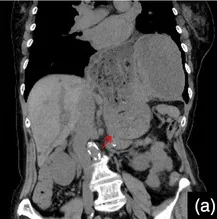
Computed tomography findings on initial admission (a-c) Computed tomography shows hiatal hernia and incarceration of a part of the gastric body into the abdominal cavity. The red arrows show the incarceration of a part of the gastric body into the abdominal cavity, and the yellow arrows show the compressed duodenum.
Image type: radiology (ct)